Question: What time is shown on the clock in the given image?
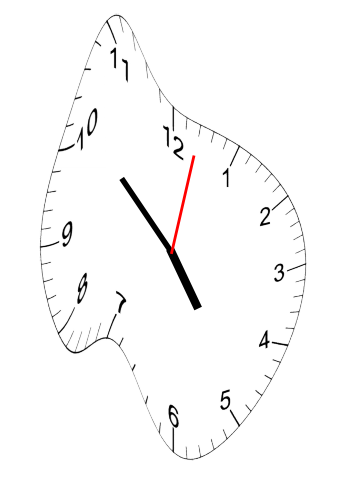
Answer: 04:52:02